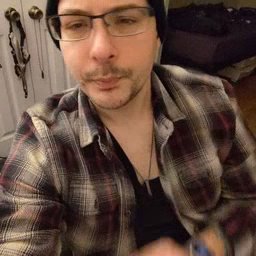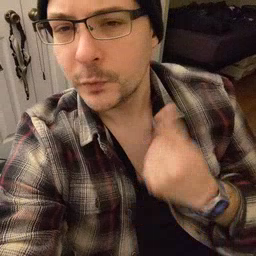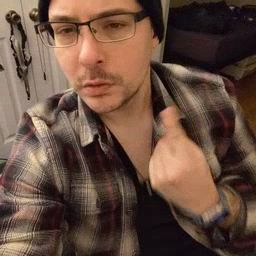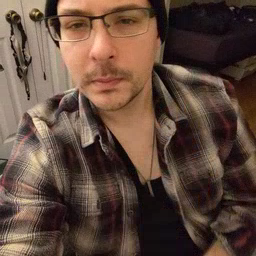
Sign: first